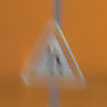
Verkehrszeichen: EinseitigVerengteFahrbahnRechts
Umgebung: Outdoor, Urban
Tageszeit: Night
Wetter: Clear
Licht: Artificial
Jahreszeit: NotSpecified
Kontrast: HighContrast